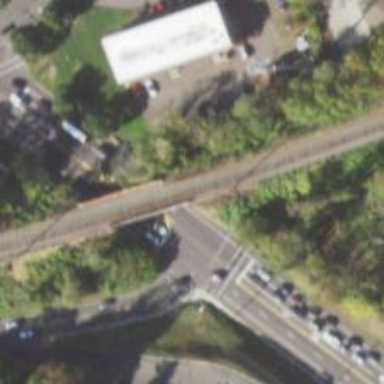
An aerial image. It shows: Railway bridge.